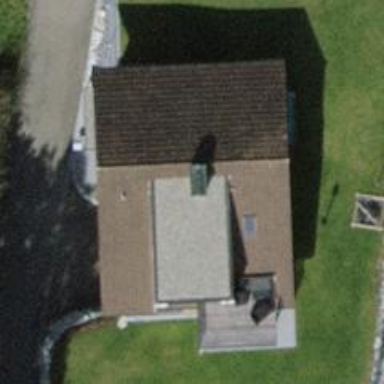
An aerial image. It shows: Gabled roofed house.